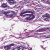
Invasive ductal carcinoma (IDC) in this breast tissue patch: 0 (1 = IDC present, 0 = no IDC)